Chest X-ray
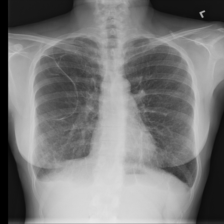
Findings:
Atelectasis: negative
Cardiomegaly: negative
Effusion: negative
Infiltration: negative
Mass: negative
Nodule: negative
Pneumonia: negative
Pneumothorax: positive
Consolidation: negative
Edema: negative
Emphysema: negative
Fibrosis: negative
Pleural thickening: negative
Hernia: negative